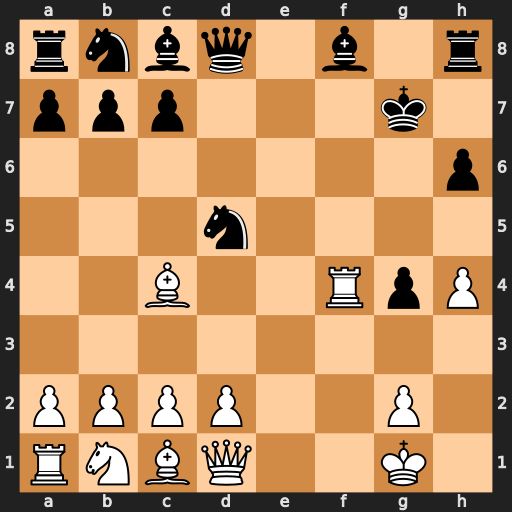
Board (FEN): rnbq1b1r/ppp3k1/7p/3n4/2B2RpP/8/PPPP2P1/RNBQ2K1
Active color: w
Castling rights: -
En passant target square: -
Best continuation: Rxg4+ Bxg4 Qxg4+